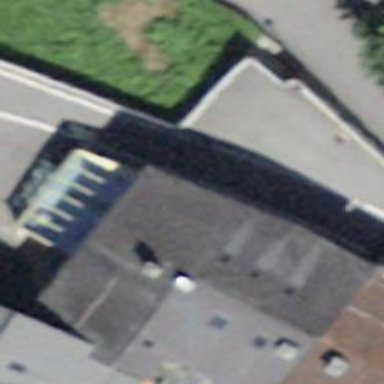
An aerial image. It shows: Café.